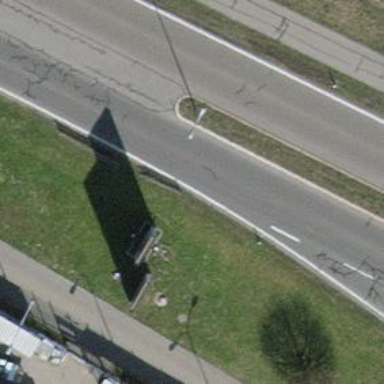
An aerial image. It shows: Secondary road with asphalt surface and no sidewalks.